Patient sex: M
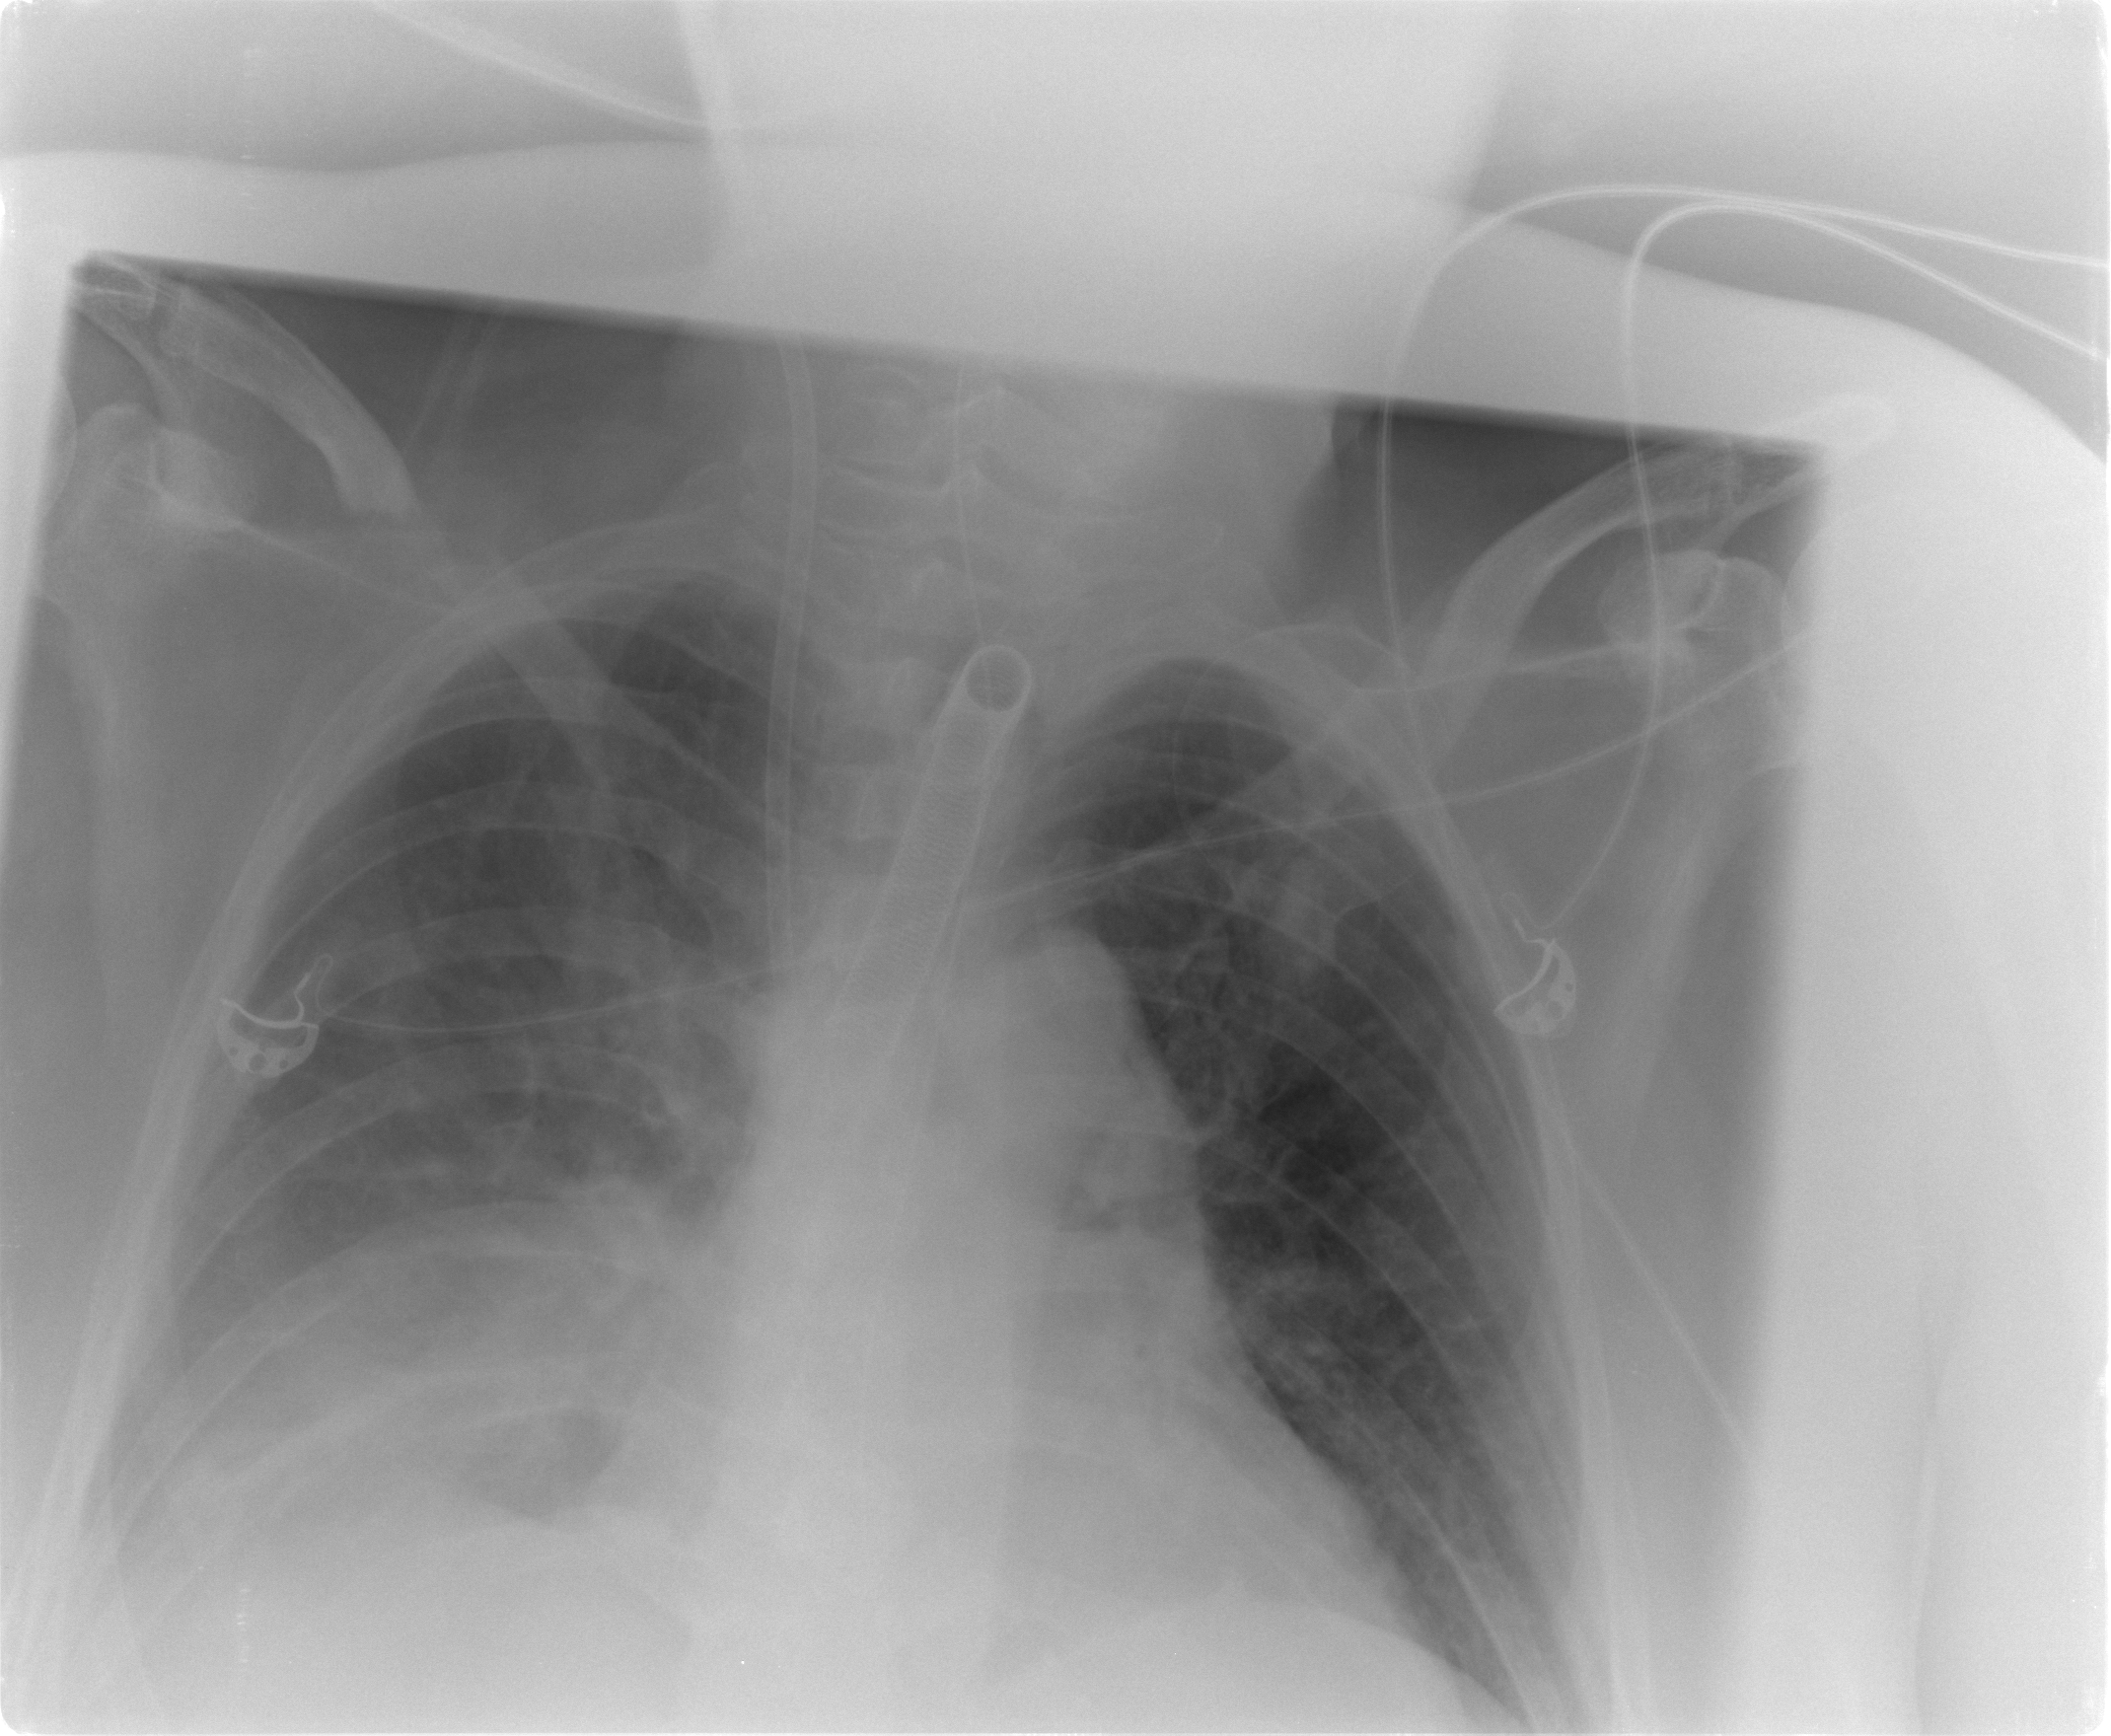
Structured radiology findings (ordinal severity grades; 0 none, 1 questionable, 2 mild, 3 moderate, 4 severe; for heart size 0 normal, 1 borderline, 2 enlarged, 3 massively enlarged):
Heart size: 2
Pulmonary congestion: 2
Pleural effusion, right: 3
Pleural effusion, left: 2
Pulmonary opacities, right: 2
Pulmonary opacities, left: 0
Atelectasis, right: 3
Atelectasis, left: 2